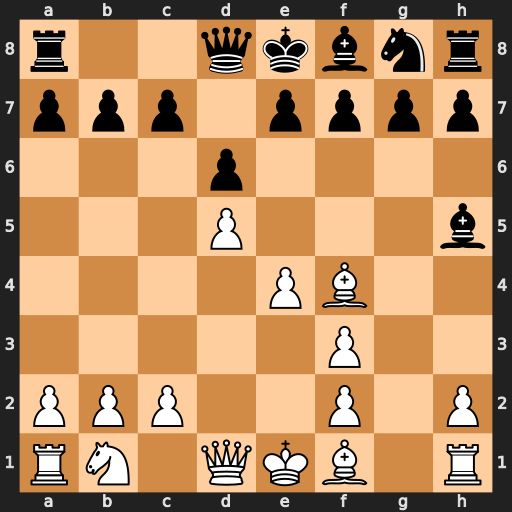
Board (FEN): r2qkbnr/ppp1pppp/3p4/3P3b/4PB2/5P2/PPP2P1P/RN1QKB1R
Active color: w
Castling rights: KQkq
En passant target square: -
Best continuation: Bb5+ c6 dxc6 Qa5+ Nc3